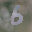
Label: 6